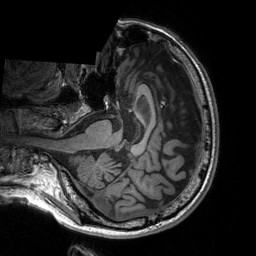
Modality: T1w
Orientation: axial
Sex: male
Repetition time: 1.95 s
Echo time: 0.026 s